Question: I realized Yelp.com does some kind of tracking when the mouse move or something happens (click in element). How does it to this? Is there a library? How to do this without nearly zero performance impact?
You can see Console in Firebug below:

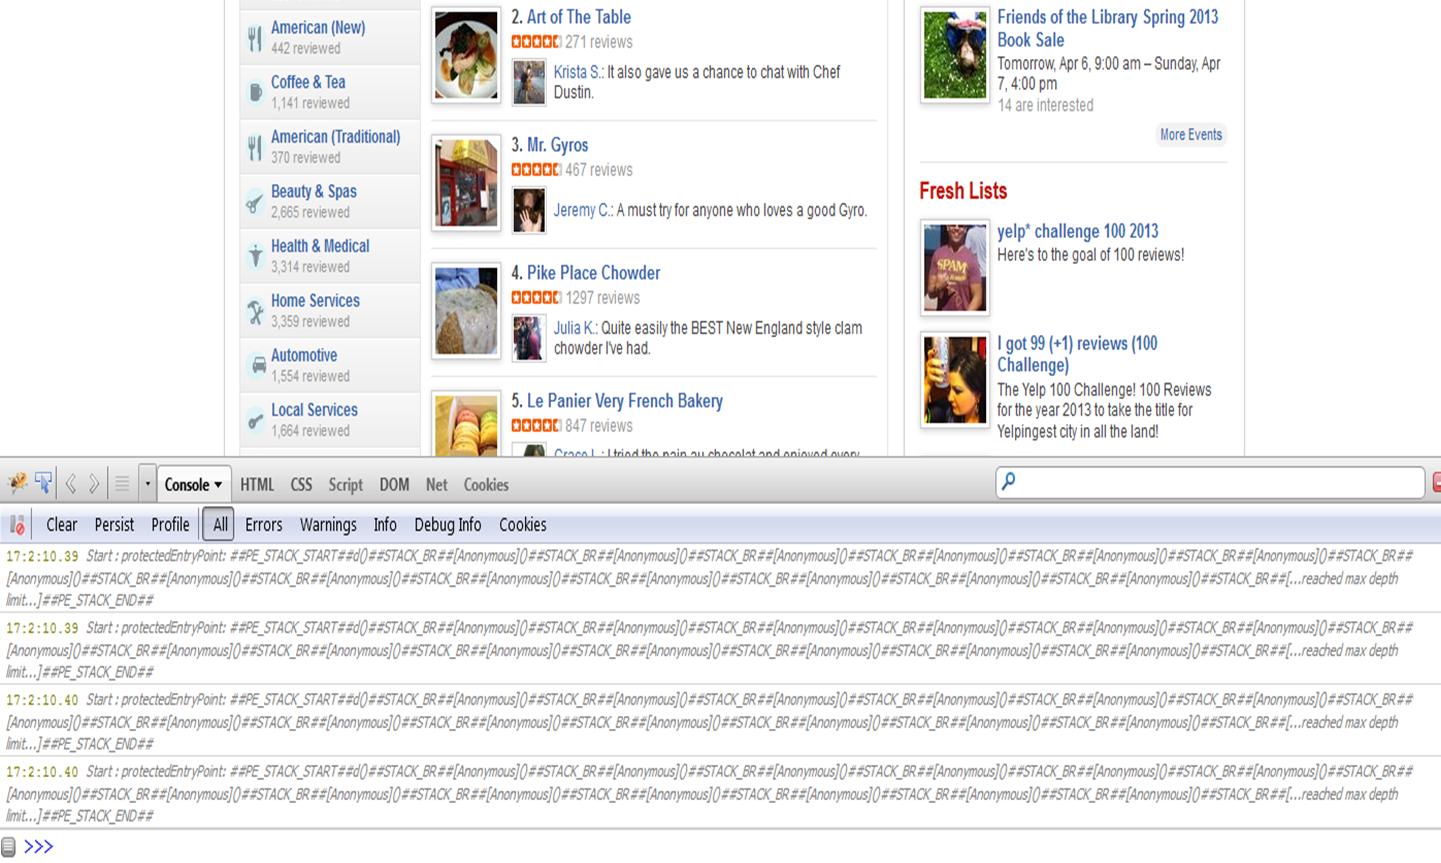
Answer: A very basic implementation of the mouse tracking could look like this: <URL>
HTML:
'''
<body>
<div id="container"></div>
</body>
'''
JS:
'''
currentPosition = null;
$("#container").on("mousemove", function (event) {
currentPosition = event;
});
setInterval(function () {
console.log(currentPosition.pageX + "," + currentPosition.pageY);
}, 1000)
'''
CSS:
'''
#container {
width:100%;
height:300px;
background:yellow;
}
'''